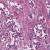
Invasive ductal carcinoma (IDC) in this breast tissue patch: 1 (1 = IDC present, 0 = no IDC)